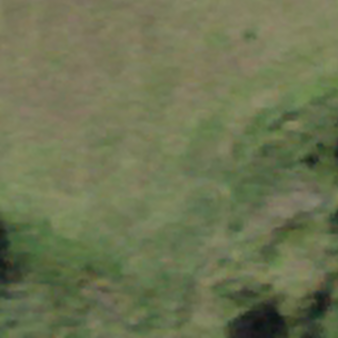
Label: other